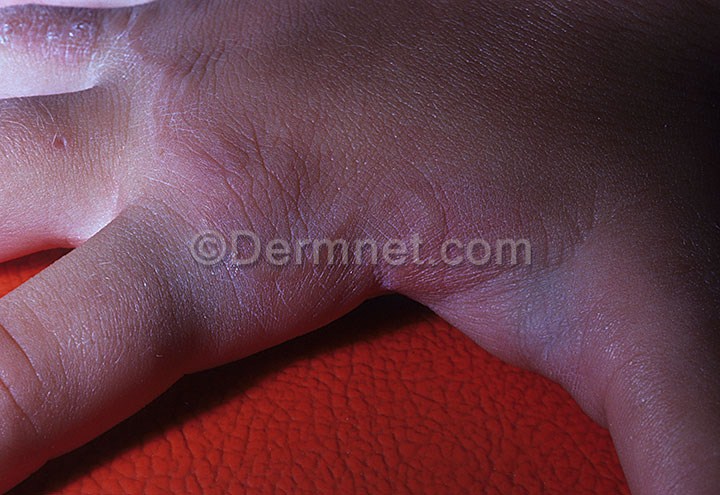
Disease: Scabies Lyme Disease and other Infestations and Bites